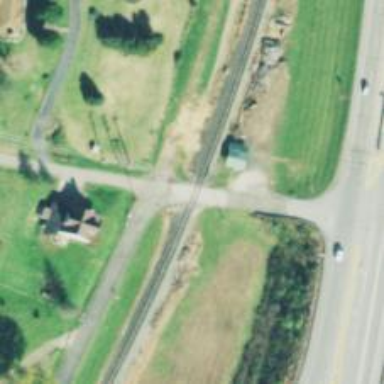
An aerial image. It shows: Railway level crossing.